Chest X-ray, PA view. Patient: 45 years old, sex M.
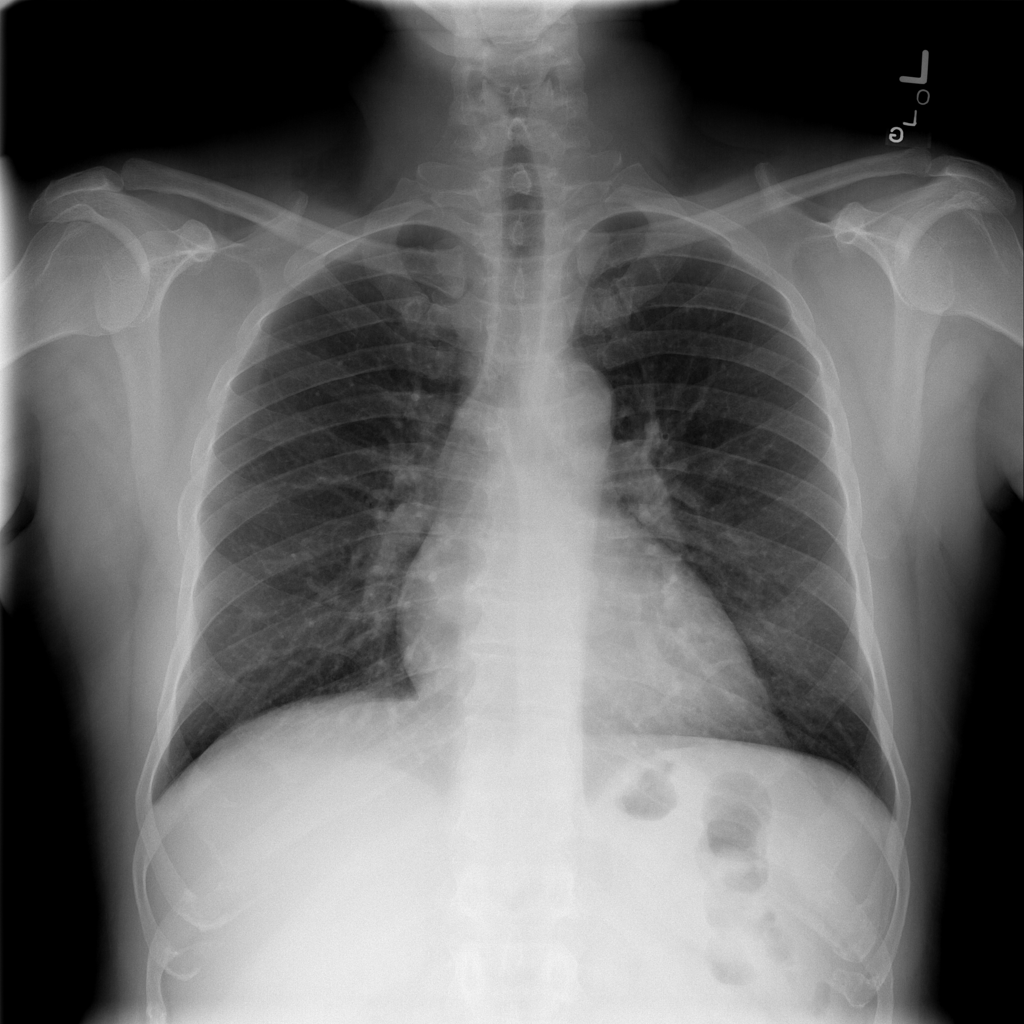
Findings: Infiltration